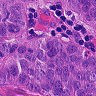
Metastatic tissue present: yes